Field crop: maize
Growth stage: 2
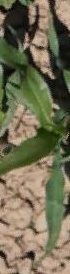
Species: maize